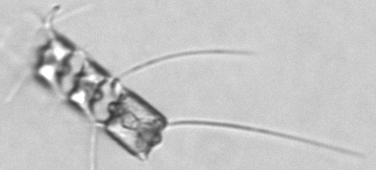
Label: Chaetoceros_didymus